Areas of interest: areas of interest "De Wei Computer City (Zhongyuan Street South Section Store)"
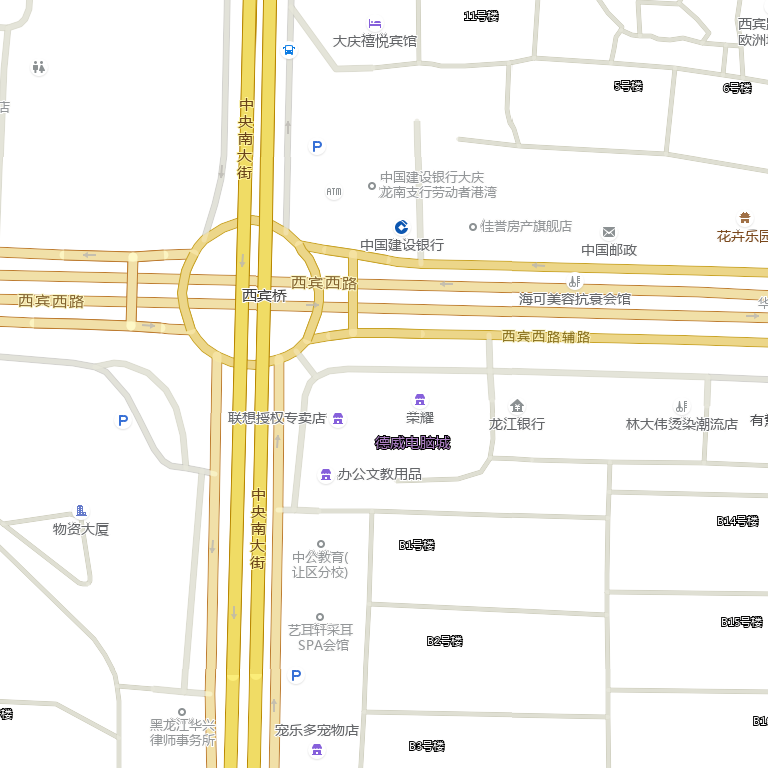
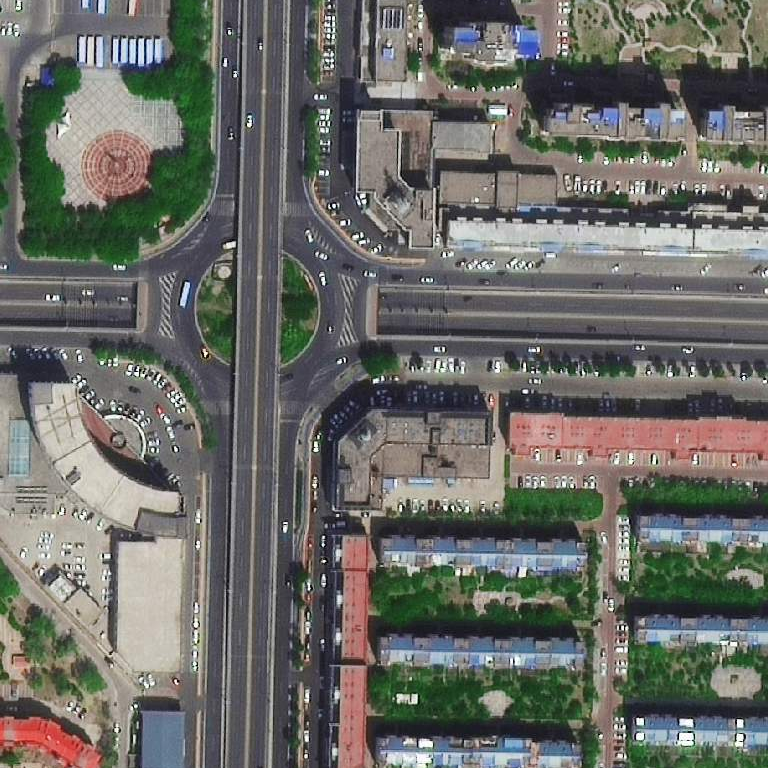